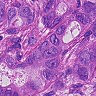
Metastatic tissue present: yes